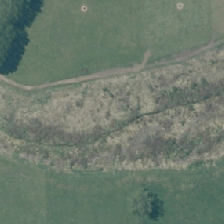
Land cover: deciduous_hardwood